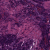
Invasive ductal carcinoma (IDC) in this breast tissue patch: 0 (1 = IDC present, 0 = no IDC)